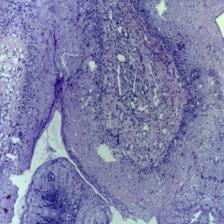
Diagnosis: Normal